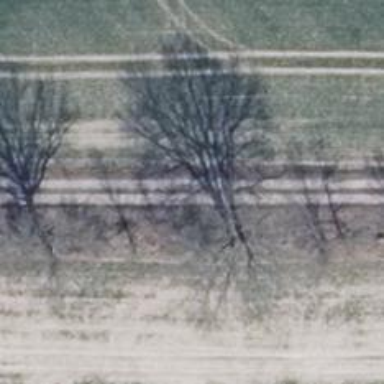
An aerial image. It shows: Well-maintained track road with grade 1 tracktype.